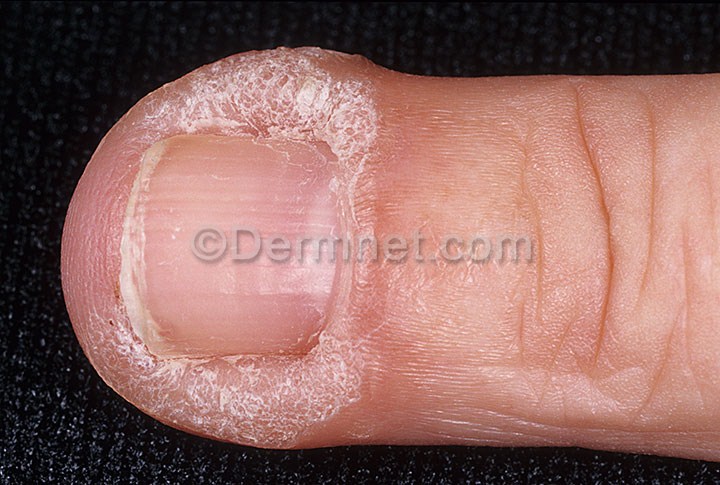
Disease: Warts Molluscum and other Viral Infections